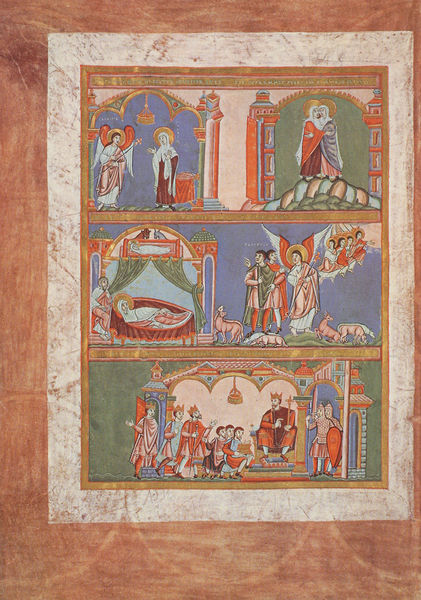
Titel: Codex aureus epternacensis
Institution: Nürnberg, Germanisches Nationalmuseum
Schlagwörter: blau, flügel, mann, grün, braun, bunt, frau, lampe, orange, säulen, weiss, dach, hund, hunde, rot, tiere, architektur, geschichte, herodes, vorhang, hügel, interieur, paar, krone, engel, farbig, bogen, figuren, könig, thron, bett, bögen, schild, krank, buch, gemalt, kreuz, seite, illustration, buchseite, heiligenschein, schloß, könige, elisabeth, heilige, maria, hirten, szenen, ikone, heimsuchung, josef, verkündigung, geburt, sterbebett, vermählung, codex, heerscharen, verheißung, wochenbett